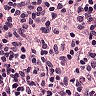
Metastatic tissue present: no